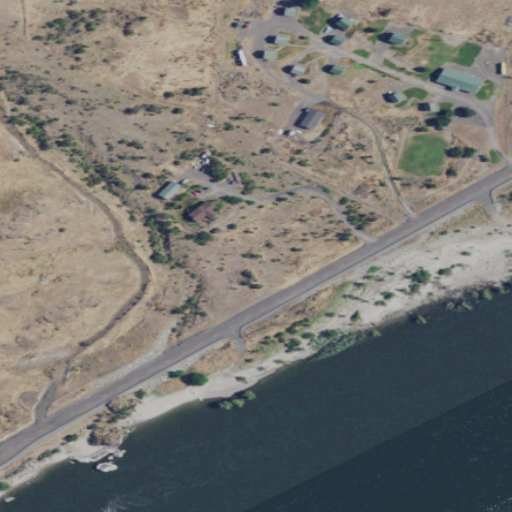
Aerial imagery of valley in Washington named Sandal Gulch containing grassland, open water, open development, medium intensity development, low intensity development, and shrub